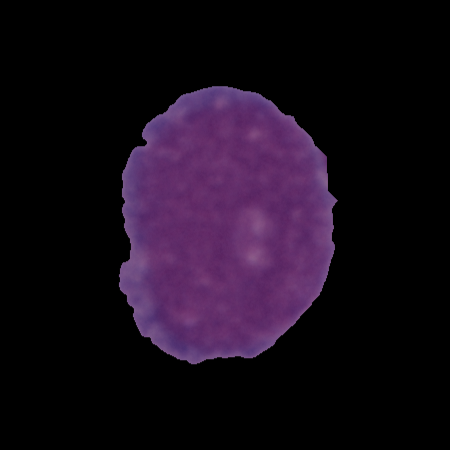
Label: cancer